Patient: sex M, age 46
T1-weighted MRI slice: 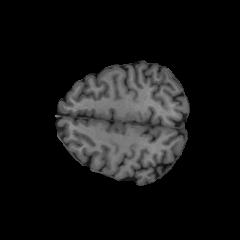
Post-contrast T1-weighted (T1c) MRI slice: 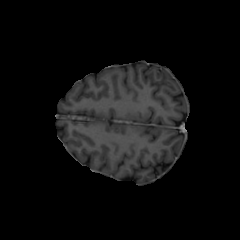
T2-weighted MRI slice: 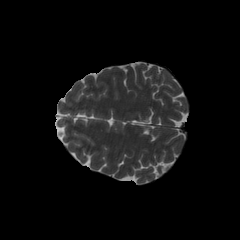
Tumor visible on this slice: no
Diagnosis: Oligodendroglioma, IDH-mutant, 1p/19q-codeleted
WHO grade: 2